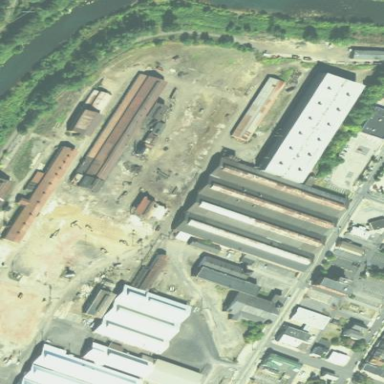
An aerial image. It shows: Historic factory.